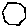
Label: hexagon